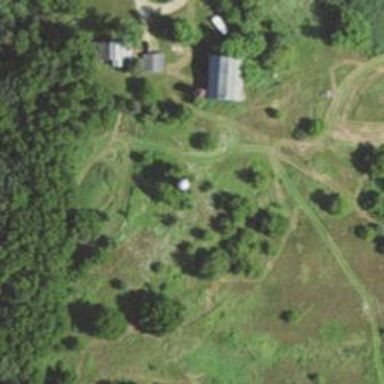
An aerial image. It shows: Silo.